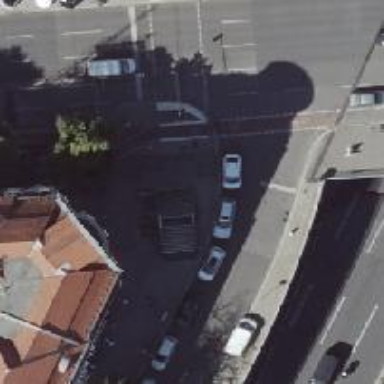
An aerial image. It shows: Subway entrance.